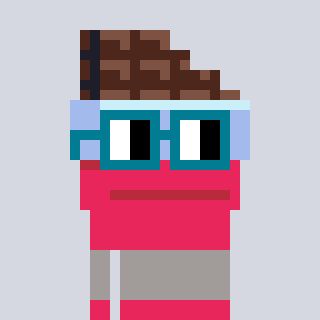
a pixel art character with square dark green glasses, a chocolate-shaped head and a redpinkish-colored body on a cool background